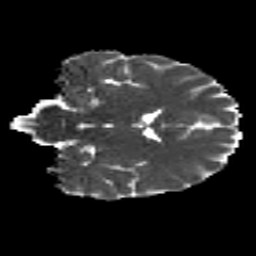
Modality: MD
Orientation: coronal
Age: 25
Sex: male
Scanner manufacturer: siemens
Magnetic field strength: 3 T
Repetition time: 8.8 s
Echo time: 0.085 s